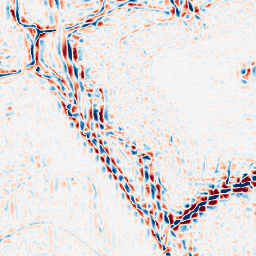
Category: wavelet
Decomposition family: wavelet_dwt
Decomposition parameters: wavelet: sym4
level: 3
Upsampling method: sinc_hamming
Upsampling parameters: scale: 4
kernel_size: 8
Upsampling scale: 4